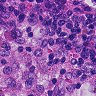
Metastatic tissue present: no